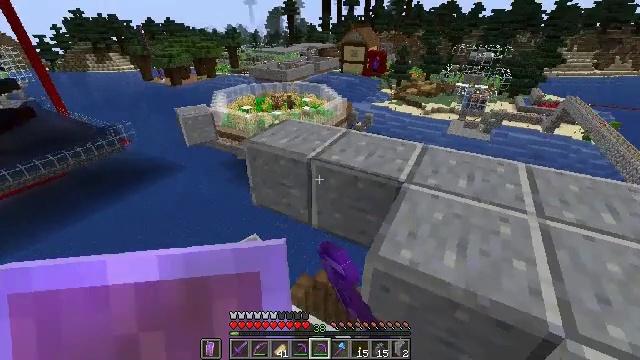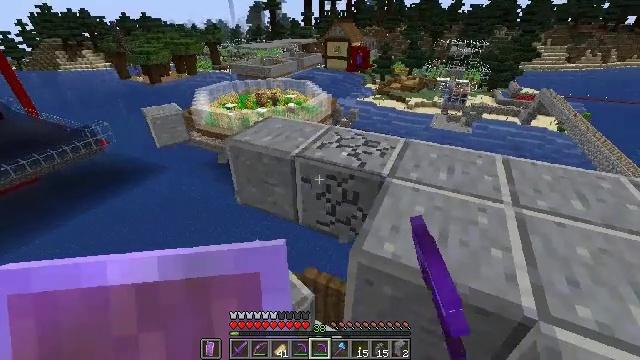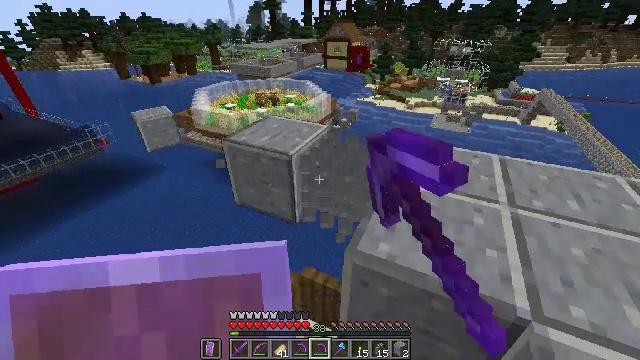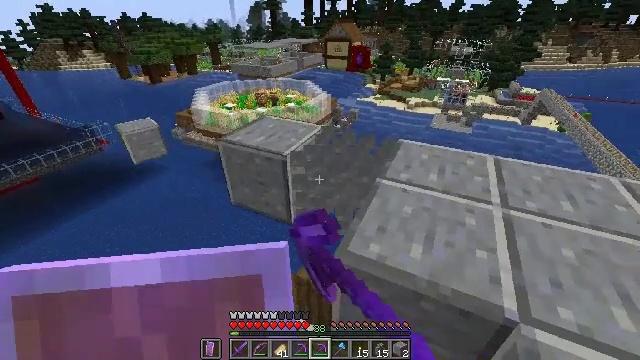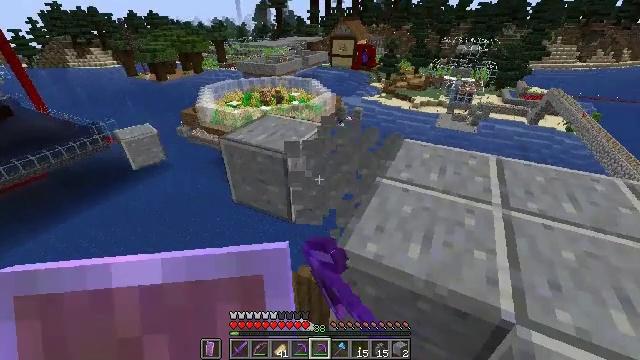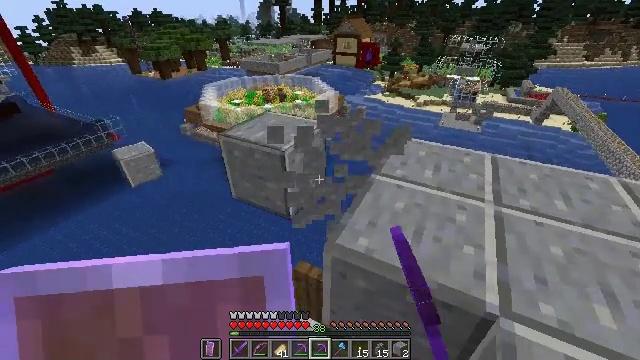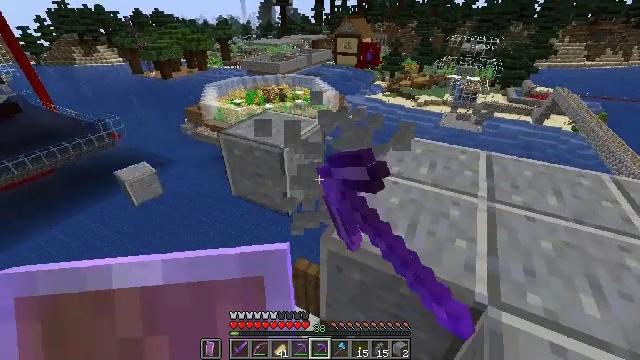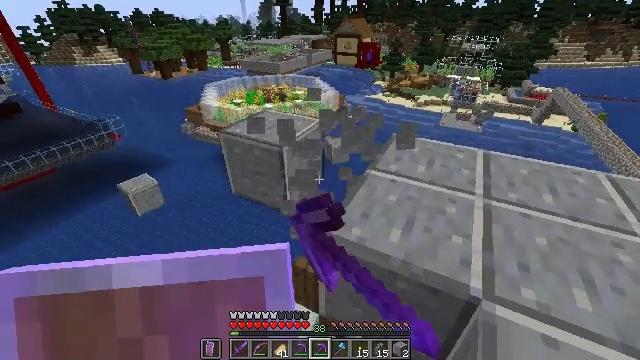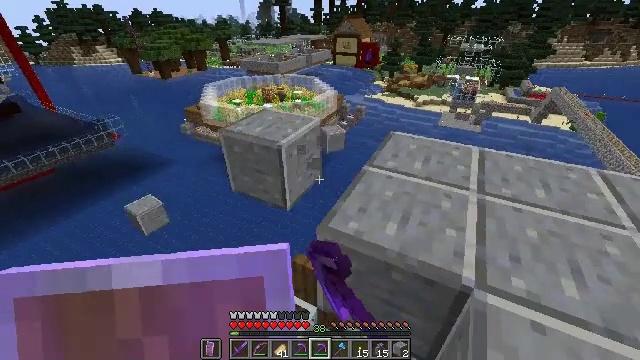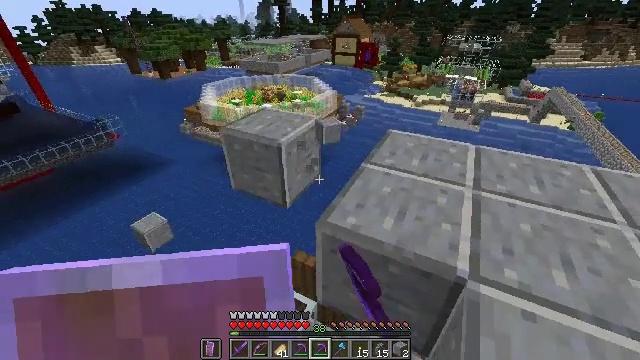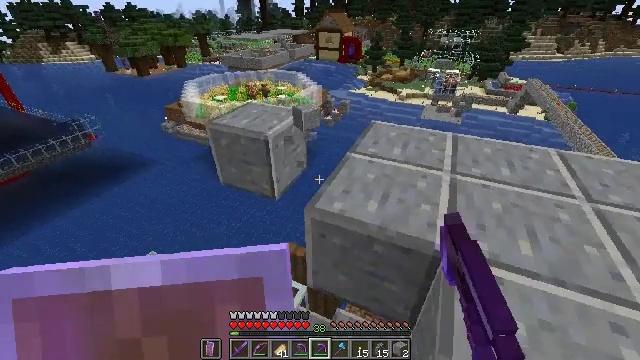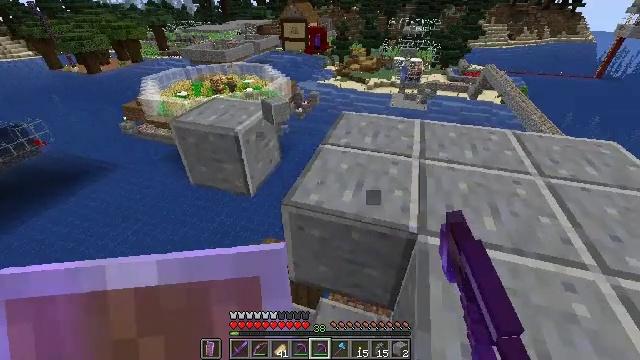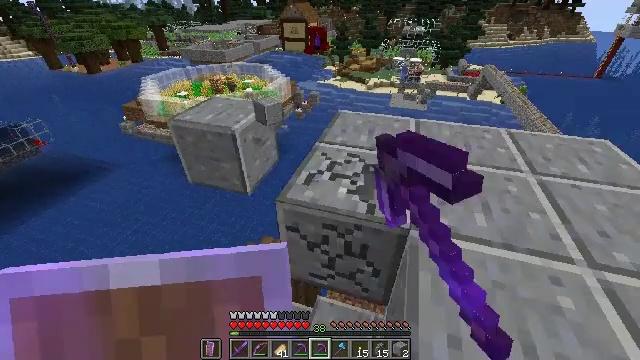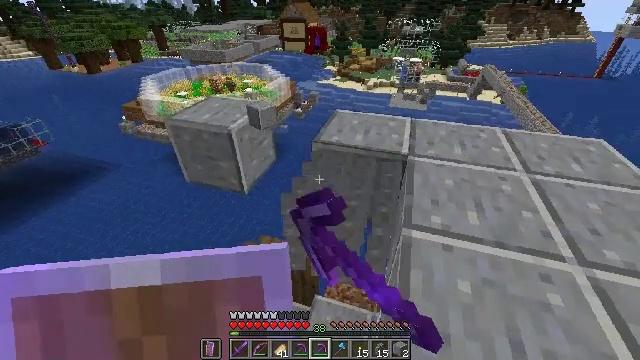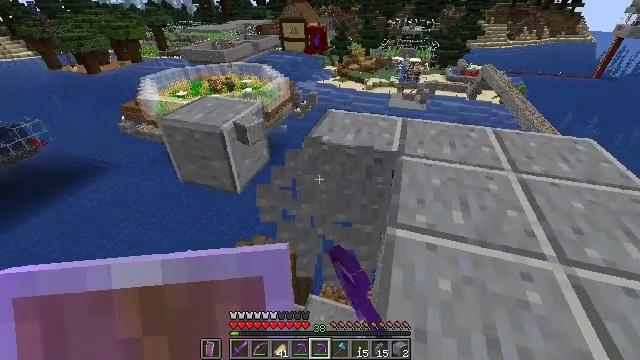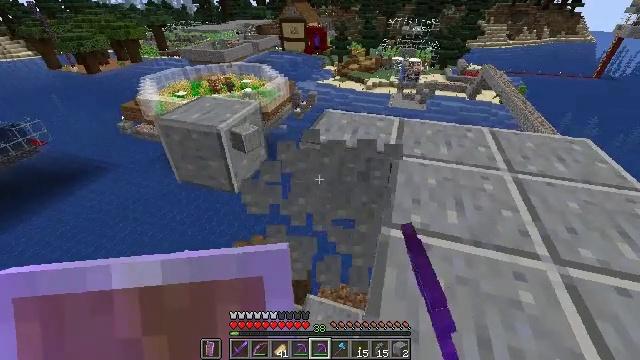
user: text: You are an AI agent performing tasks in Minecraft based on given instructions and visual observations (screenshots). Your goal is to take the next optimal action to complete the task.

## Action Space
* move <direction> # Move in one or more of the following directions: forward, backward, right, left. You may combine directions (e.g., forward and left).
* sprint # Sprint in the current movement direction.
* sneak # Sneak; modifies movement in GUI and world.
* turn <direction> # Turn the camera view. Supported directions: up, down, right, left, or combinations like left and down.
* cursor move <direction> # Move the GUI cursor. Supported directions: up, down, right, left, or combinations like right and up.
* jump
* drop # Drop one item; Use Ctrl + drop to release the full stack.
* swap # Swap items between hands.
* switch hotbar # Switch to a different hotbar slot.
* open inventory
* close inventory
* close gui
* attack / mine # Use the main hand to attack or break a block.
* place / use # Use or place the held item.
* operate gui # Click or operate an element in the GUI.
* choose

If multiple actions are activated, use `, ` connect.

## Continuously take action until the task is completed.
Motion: motion action
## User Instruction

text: Gather polished andesite.
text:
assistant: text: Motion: move right, sneak, turn right, attack / mine
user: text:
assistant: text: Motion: move right, sneak, attack / mine
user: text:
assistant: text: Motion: move right, sneak, attack / mine
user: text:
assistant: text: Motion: move back and move right, sneak, turn left, attack / mine
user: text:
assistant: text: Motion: move back, sneak, attack / mine
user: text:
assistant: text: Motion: move back, sneak, attack / mine
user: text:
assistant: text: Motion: move back, sneak, attack / mine
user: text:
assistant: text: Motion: move back, sneak, attack / mine
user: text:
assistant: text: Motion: move back, sneak, attack / mine
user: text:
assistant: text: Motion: move back, sneak, turn right, attack / mine
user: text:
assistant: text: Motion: move right, sneak, turn right and down, attack / mine
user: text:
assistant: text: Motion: move right, sneak, attack / mine
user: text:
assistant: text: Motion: move right, sneak, attack / mine
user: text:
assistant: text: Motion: move right, sneak, attack / mine
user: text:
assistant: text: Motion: move right, sneak, attack / mine
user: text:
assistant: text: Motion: sneak, attack / mine
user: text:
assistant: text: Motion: sneak, attack / mine
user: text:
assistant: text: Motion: move forward, sneak, attack / mine
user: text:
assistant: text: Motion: move forward, sneak, turn up, attack / mine
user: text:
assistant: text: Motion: move forward, sneak, attack / mine
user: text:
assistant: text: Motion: move forward, sneak, attack / mine
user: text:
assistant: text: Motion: move forward and move right, sneak, attack / mine
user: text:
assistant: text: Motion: move forward and move right, sneak, turn left, attack / mine
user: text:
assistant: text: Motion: move forward and move right, sneak, turn left, attack / mine
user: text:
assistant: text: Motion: move forward and move right, sneak, turn left, attack / mine
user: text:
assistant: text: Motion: move forward and move right, sneak, turn left and down, attack / mine
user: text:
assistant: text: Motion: move forward and move right, sneak, turn left, attack / mine
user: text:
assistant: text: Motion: move forward and move right, sneak, turn left and up, attack / mine
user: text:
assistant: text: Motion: move forward and move right, sneak, attack / mine
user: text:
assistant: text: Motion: move forward and move right, sneak, turn right and up, attack / mine